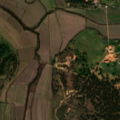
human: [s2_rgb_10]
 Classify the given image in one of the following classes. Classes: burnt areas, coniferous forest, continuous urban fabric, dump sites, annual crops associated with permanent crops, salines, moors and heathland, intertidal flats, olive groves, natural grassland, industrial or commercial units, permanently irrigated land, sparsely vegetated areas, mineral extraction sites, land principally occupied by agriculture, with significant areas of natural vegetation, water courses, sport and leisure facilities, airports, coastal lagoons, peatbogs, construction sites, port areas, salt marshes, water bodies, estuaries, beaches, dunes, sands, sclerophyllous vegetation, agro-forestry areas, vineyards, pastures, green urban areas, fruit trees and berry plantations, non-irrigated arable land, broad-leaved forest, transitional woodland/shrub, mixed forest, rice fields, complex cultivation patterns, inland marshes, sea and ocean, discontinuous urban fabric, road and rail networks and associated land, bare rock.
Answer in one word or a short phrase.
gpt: non-irrigated arable land, rice fields, olive groves, agro-forestry areas, broad-leaved forest, mixed forest, transitional woodland/shrub